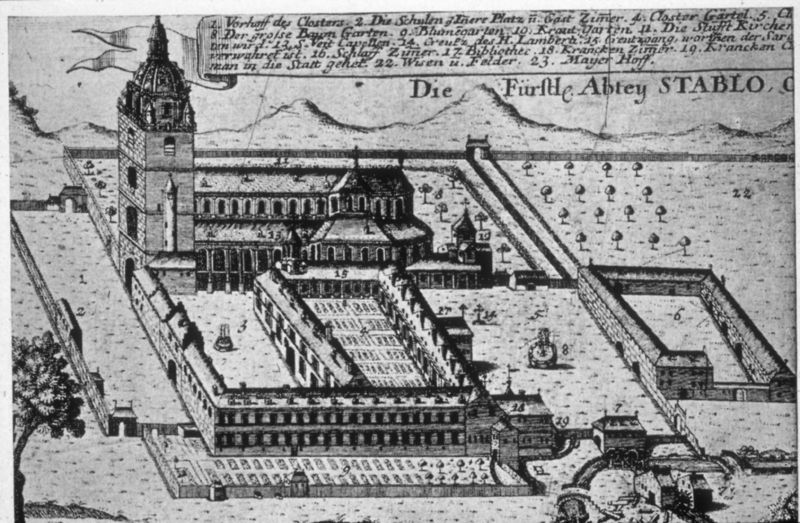
Titel: Kloster Stablo (Stavelot)
Standort: (Maasland) (EU - Maasland)
Schlagwörter: weiß, bäume, fenster, brunnen, mauer, burg, festung, druck, stich, schwart, fürstle, abtey, festunfg